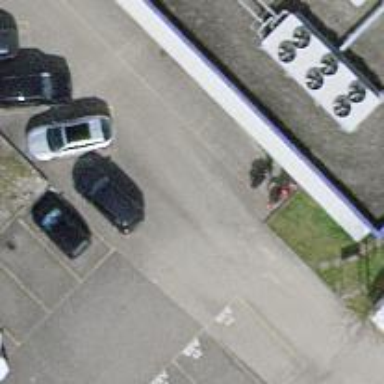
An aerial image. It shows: Parking aisle designated as service road.